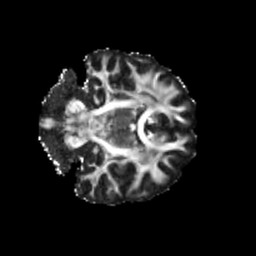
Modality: FA
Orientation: coronal
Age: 29
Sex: female
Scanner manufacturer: siemens
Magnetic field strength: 3 T
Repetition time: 3.23 s
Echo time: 0.0892 s